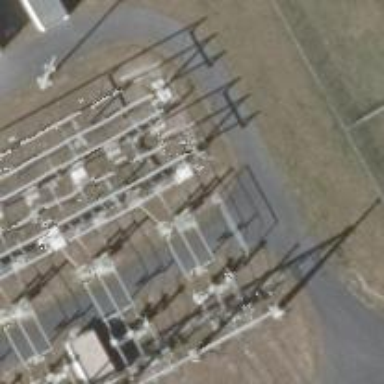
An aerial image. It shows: Power line carrying busbar.